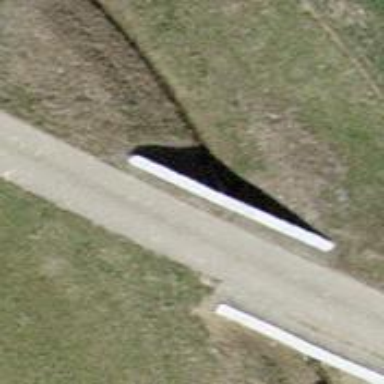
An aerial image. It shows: Asphalt track on bridge with grade1 tracktype.